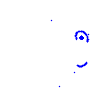
Particle: kaon